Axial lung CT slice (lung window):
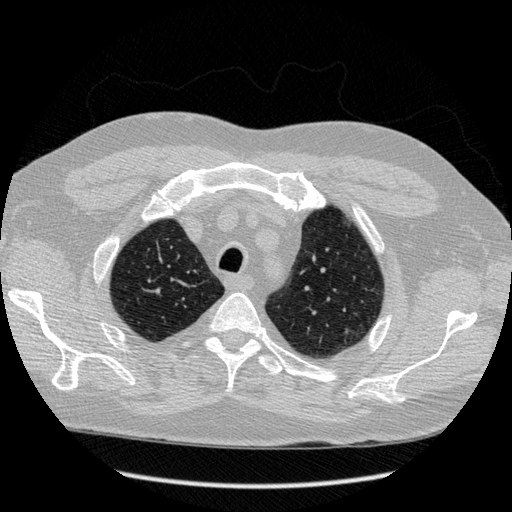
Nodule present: no